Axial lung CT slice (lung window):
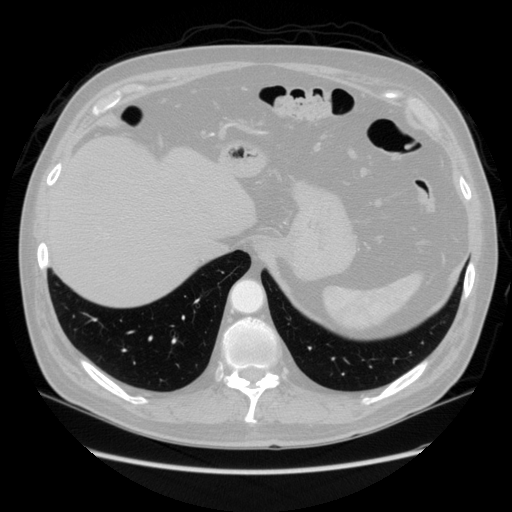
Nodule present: no